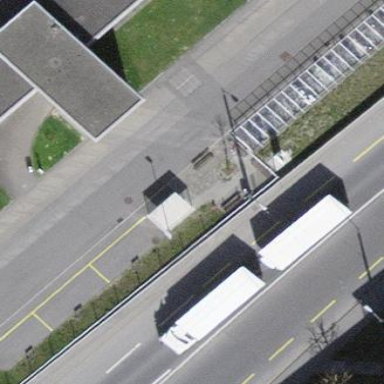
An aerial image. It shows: Parking area with parallel orientation.